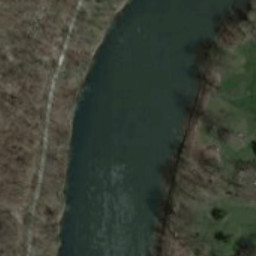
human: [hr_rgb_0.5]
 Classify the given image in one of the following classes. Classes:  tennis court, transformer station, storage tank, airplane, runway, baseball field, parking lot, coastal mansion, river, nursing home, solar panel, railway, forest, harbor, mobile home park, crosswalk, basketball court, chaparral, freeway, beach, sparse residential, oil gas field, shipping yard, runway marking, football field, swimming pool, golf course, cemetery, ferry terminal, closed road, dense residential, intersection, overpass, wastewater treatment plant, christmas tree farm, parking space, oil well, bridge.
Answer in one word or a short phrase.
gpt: river